Field crop: maize
Growth stage: 2
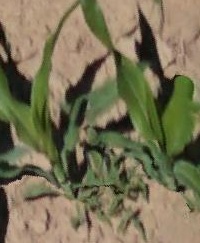
Species: maize